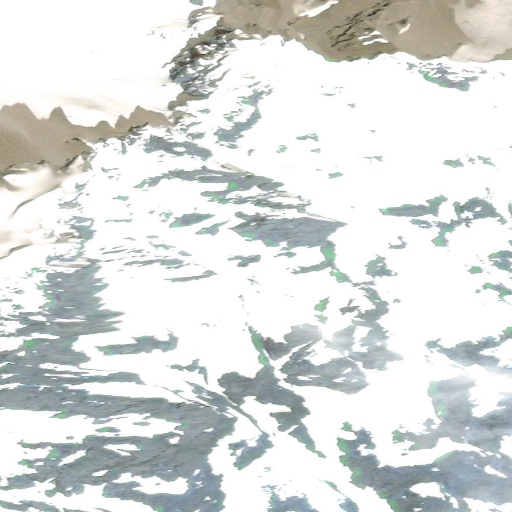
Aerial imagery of mountain in Alaska named Mount Lydonia containing only unknown